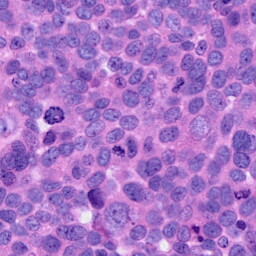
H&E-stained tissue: Ovarian